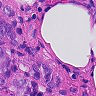
Metastatic tissue present: yes